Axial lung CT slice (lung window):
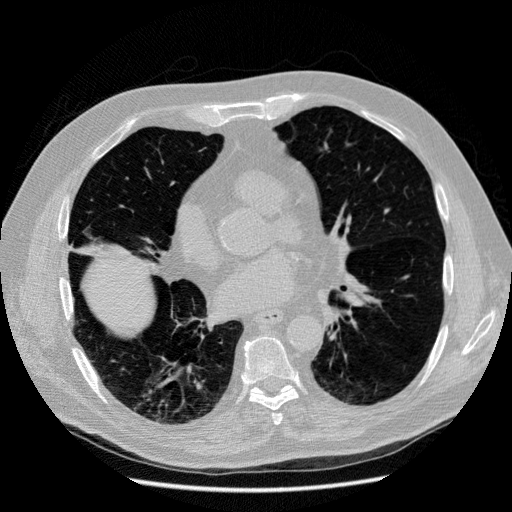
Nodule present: no